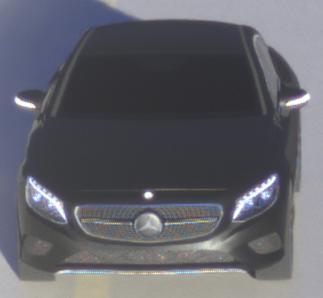
Make: Mercedes-Benz
Model: S 400 Coupé
Detailed model: S-Class (217) Coupé
Model produced from: 2015/10
Model produced until: 2017/09
Doors: 2
Color: black
Road condition: wet road
Daytime: sunrise or sunset
Contrast: high contrast